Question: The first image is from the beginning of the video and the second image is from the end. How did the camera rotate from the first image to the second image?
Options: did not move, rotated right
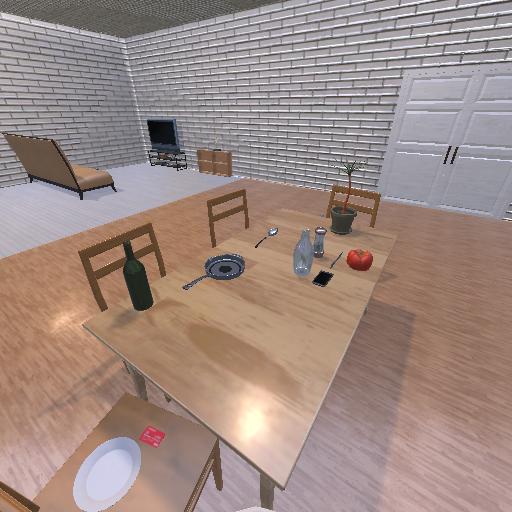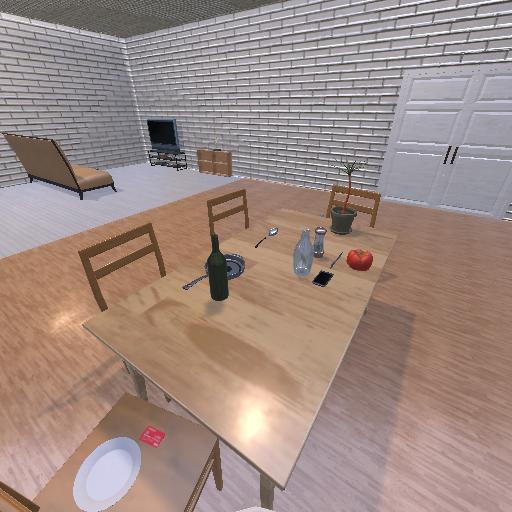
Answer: did not move